Chest X-ray. View position: PA
Patient age: 56
Patient sex: F
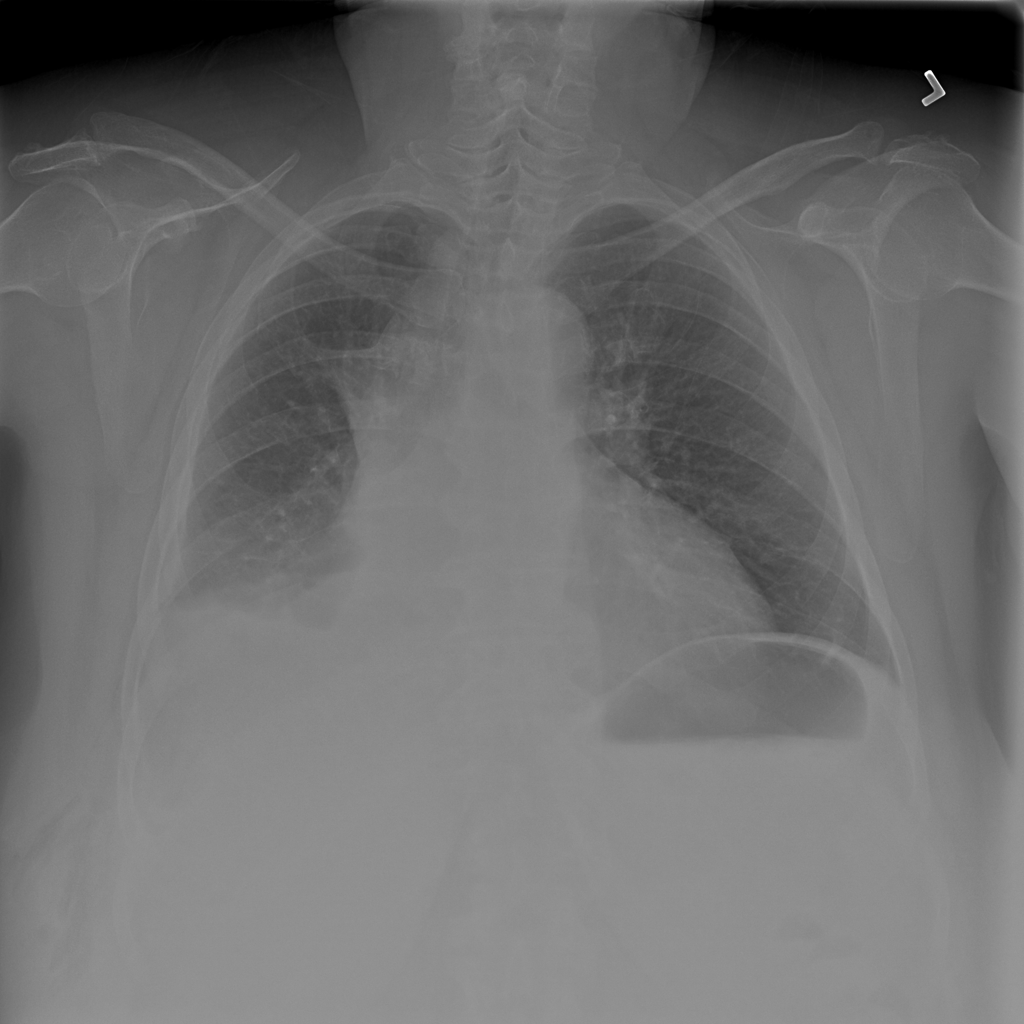
Finding: Pneumothorax